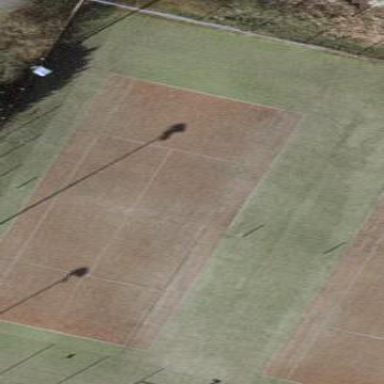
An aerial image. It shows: Tennis court on pitch designated for leisure land.